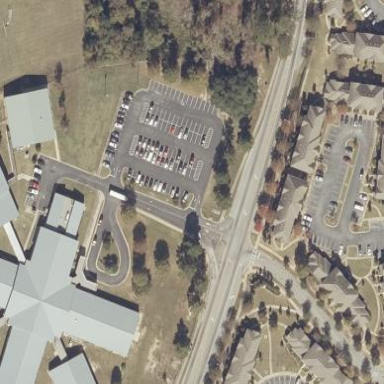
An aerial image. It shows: Paved parking area.